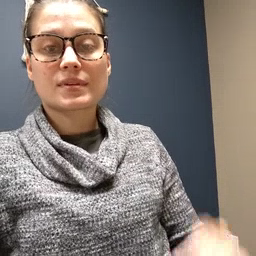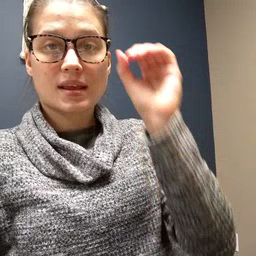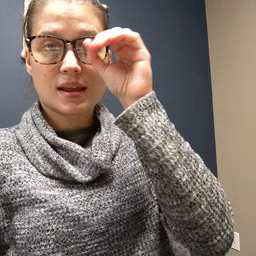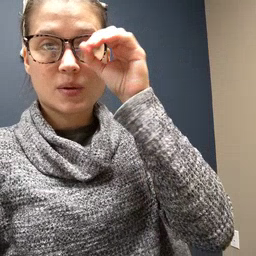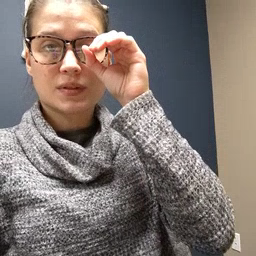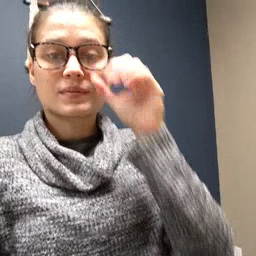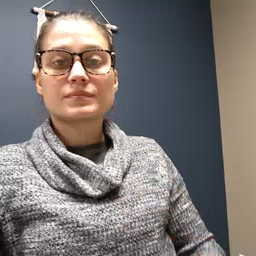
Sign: owl